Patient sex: M
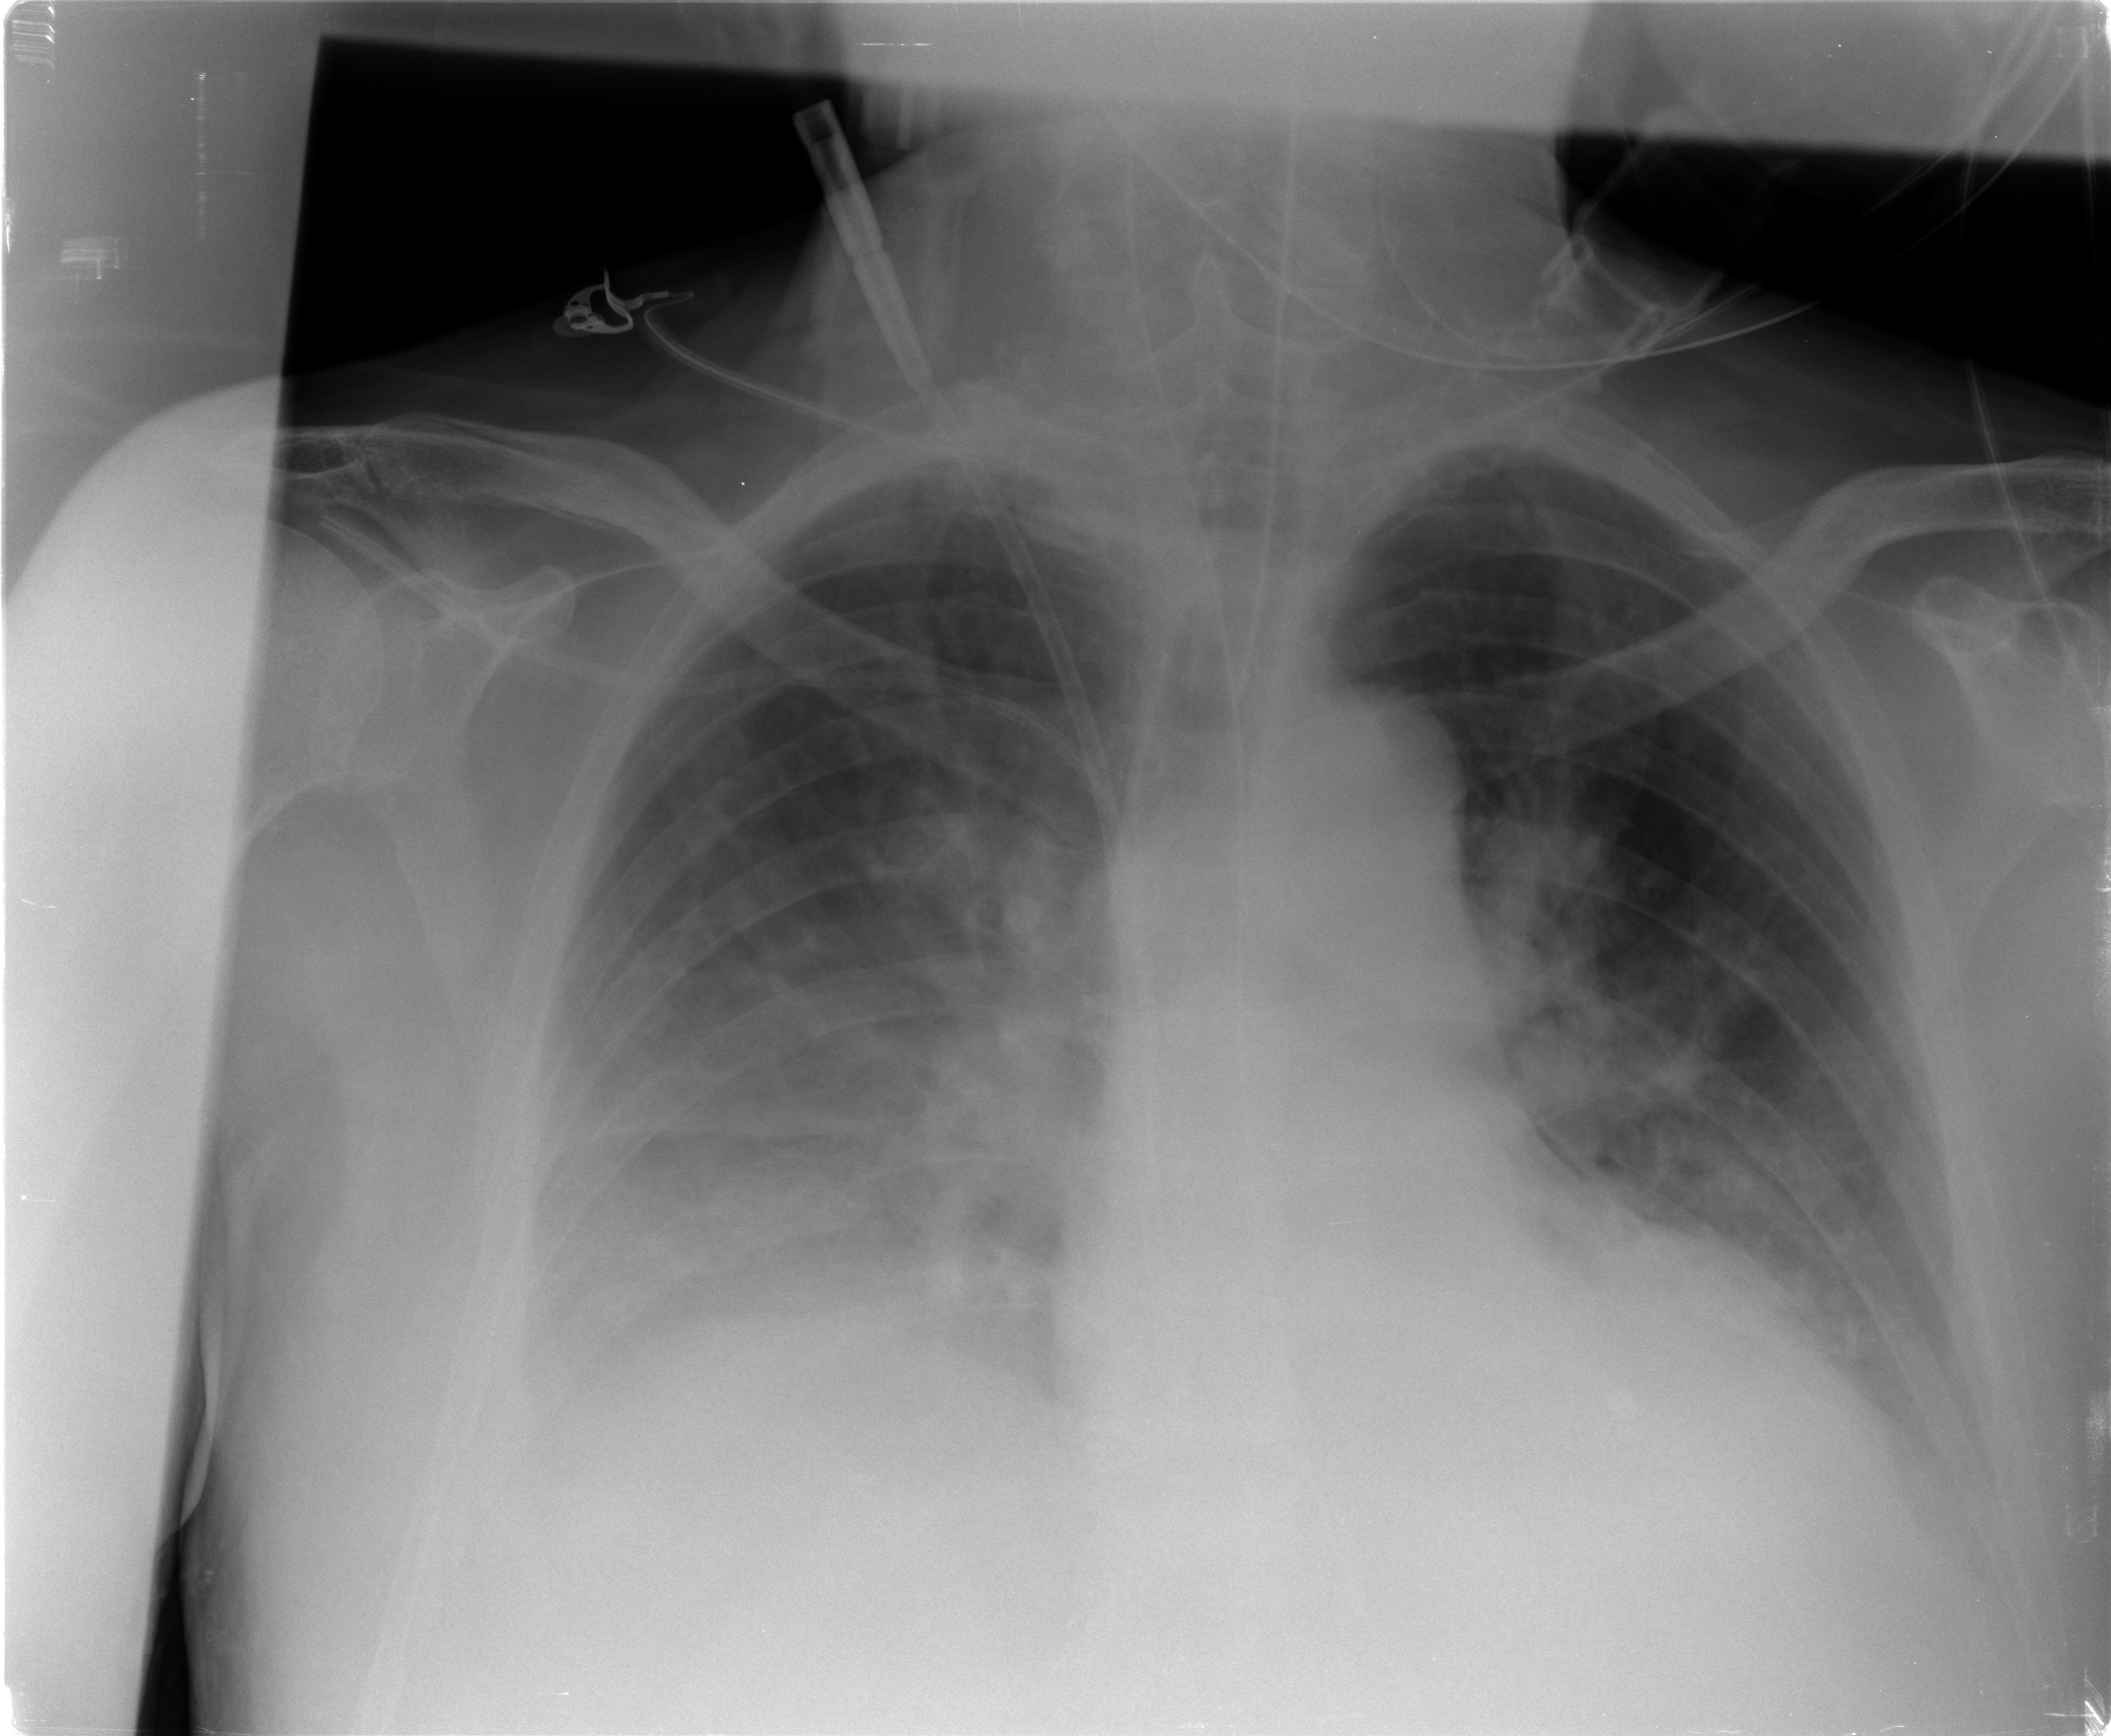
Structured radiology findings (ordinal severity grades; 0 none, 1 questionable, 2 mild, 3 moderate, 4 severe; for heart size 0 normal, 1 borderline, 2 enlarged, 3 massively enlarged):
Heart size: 0
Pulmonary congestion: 1
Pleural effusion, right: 2
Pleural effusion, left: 2
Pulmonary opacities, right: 1
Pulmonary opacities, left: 1
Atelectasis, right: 2
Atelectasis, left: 2